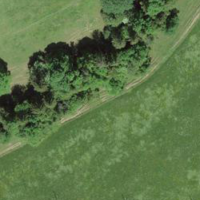
EUNIS habitat code: 24
Species observed at this site:
Veronica filiformis